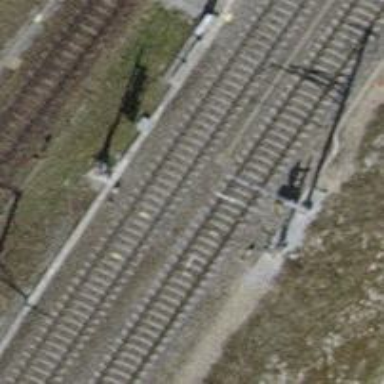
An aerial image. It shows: Railway signal.